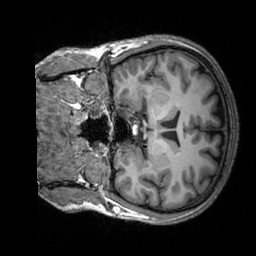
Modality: T1w
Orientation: coronal
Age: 26
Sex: male
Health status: healthy
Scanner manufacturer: siemens
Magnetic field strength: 3 T
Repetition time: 2.3 s
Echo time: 0.00303 s